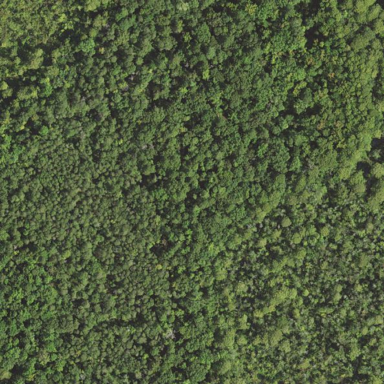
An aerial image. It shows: Beautiful woodland area.